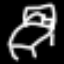
Label: bed